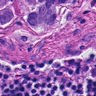
Metastatic tissue present: yes